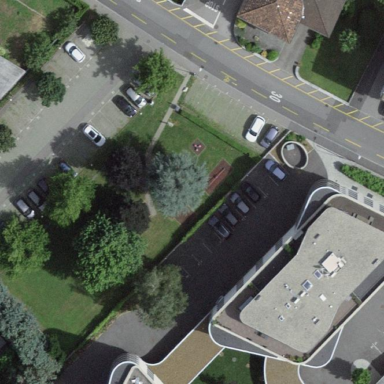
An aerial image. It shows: Building with flat roof.